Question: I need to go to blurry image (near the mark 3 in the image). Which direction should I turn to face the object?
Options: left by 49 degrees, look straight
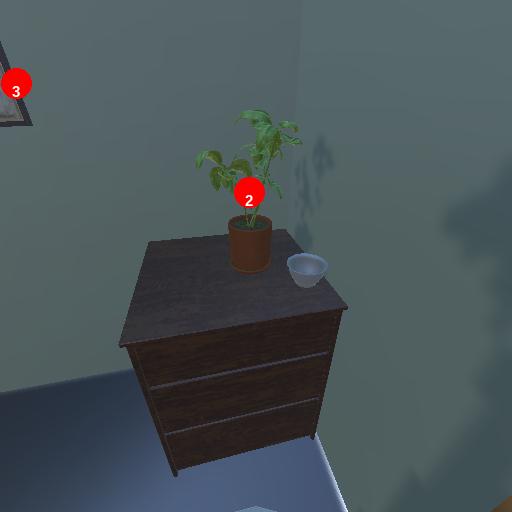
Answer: left by 49 degrees